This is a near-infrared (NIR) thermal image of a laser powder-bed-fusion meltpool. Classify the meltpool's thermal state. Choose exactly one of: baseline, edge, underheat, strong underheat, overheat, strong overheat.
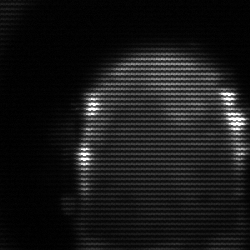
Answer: baseline